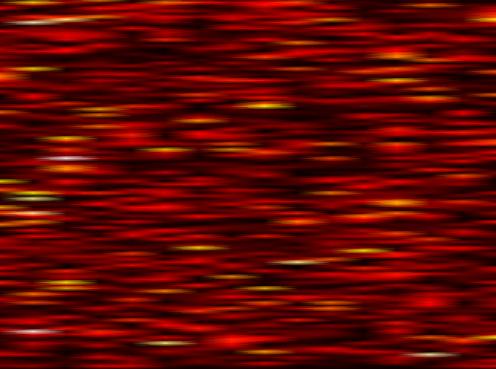
Label: FOFDM